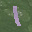
Label: 1